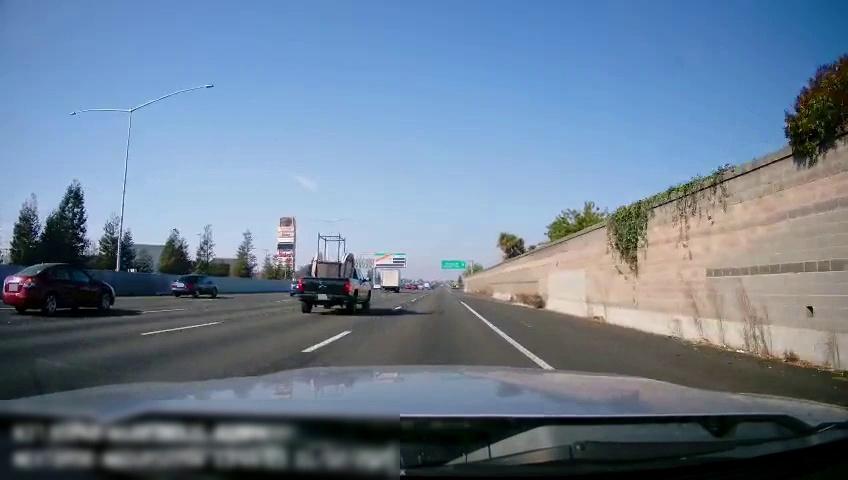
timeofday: Day
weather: Sunny
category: Drivable Space
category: Vehicles | Car
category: Vehicles | Truck
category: Vehicles | Truck
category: Vehicles | Car
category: Vehicles | Car
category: Lanes | Alternate Lane
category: Lanes | Current Lane
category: Lanes | Alternate Lane
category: Lanes | Alternate Lane
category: Lanes | Alternate Lane
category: Traffic | Signs